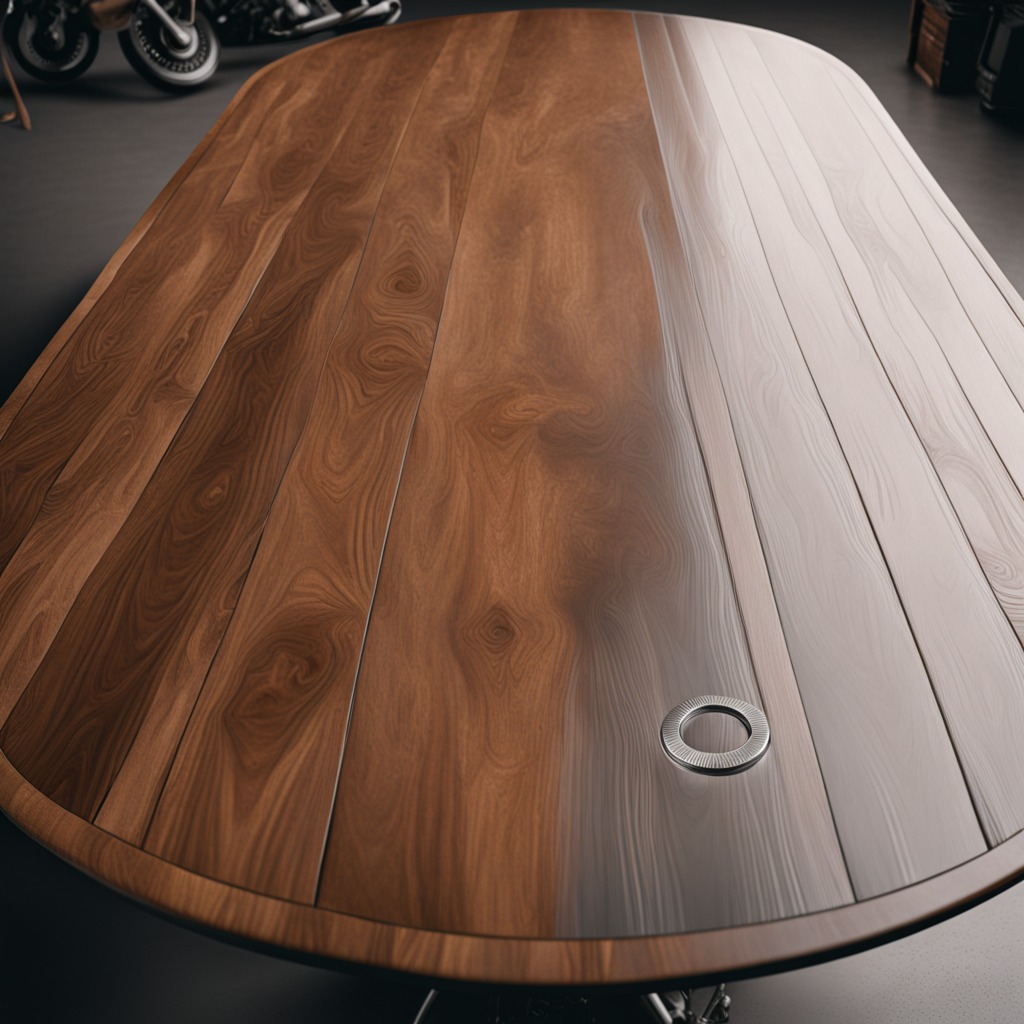
A flat metal washer lies on the oil-spilled wooden table in a vintage motorcycle garage.